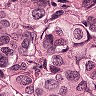
Metastatic tissue present: yes